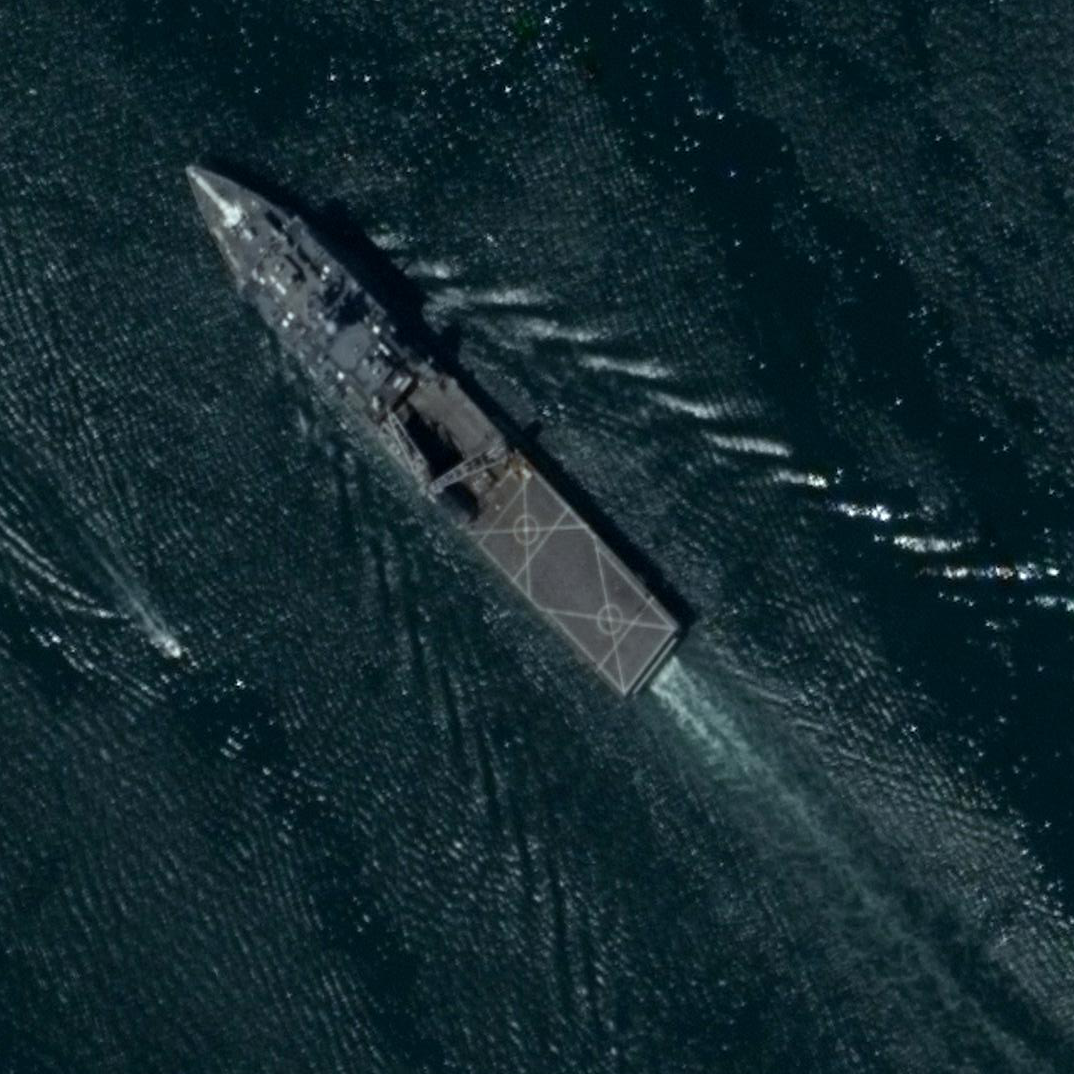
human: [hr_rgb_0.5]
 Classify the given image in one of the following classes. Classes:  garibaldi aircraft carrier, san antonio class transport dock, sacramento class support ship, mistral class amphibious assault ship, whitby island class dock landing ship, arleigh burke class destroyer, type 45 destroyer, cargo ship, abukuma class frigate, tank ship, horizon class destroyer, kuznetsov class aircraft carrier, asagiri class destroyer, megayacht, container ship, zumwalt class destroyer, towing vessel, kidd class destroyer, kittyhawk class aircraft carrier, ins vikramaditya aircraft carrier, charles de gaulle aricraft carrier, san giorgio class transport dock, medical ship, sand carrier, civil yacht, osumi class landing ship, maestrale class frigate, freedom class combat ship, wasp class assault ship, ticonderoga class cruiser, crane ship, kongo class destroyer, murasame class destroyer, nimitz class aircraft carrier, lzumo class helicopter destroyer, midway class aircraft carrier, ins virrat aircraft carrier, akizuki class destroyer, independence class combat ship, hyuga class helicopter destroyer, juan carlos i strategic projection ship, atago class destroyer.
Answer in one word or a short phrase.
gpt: Whitby Island class dock landing ship